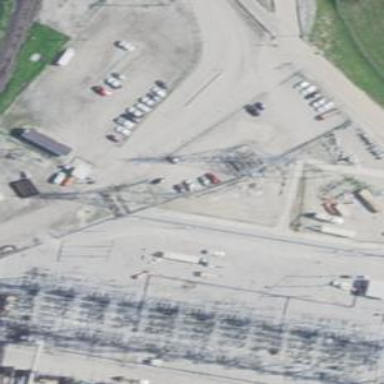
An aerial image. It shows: Lattice structure tower.